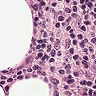
Metastatic tissue present: no